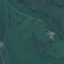
Label: Pasture